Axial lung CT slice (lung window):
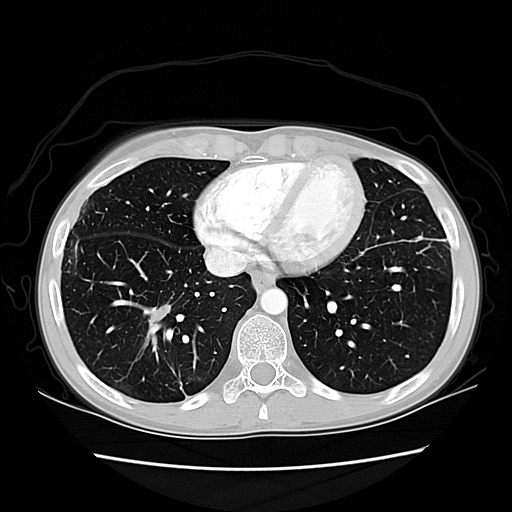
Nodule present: no